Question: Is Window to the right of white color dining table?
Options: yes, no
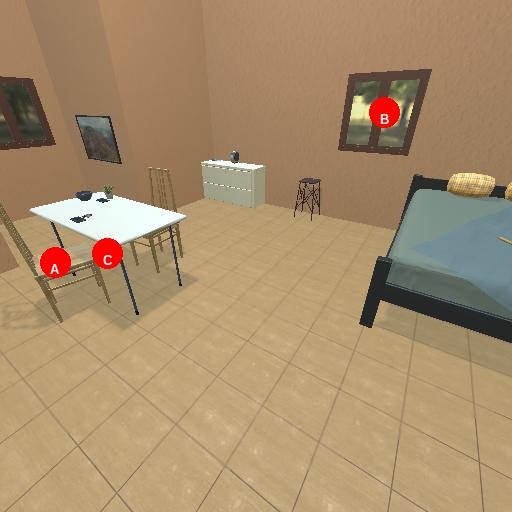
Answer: yes